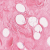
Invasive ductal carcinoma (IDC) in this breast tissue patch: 0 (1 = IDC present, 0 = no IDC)